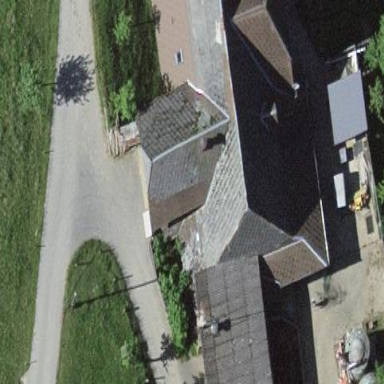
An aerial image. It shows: Farm building.